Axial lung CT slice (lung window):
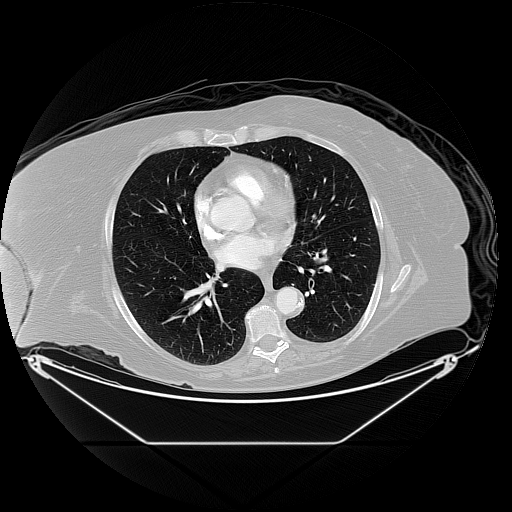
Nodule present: no